Interaction volume radius: 5 \u00c5
Interaction volume height: 35 \u00c5
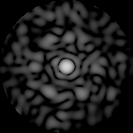
Disorder parameter: 0.8488